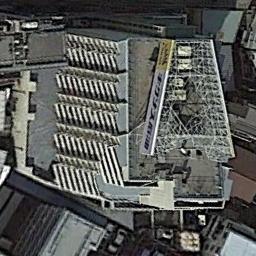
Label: commercial_area